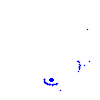
Particle: kaon